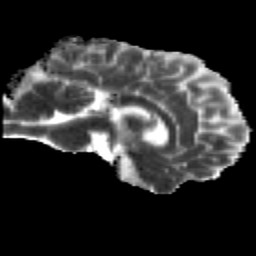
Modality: MD
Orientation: sagittal
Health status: healthy
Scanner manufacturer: siemens
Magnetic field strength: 3 T
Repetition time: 10.6 s
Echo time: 0.092 s